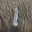
Label: 1